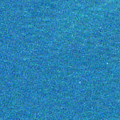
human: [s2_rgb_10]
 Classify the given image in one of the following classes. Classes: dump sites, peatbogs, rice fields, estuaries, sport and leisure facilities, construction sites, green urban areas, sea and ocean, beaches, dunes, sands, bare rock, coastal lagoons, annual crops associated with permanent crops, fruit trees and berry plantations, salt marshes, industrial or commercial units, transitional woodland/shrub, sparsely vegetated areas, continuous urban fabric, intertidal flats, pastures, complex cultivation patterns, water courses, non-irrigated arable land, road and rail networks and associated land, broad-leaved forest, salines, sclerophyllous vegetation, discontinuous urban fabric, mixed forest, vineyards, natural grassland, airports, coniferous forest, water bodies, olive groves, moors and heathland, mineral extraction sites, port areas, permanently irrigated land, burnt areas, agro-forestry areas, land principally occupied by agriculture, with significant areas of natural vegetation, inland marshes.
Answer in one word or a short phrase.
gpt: sea and ocean